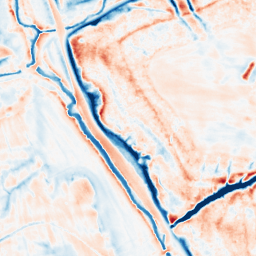
Category: multiscale
Decomposition family: dog_multiscale
Decomposition parameters: sigma_ratio: 1.6
n_scales: 5
base_sigma: 0.5
Upsampling method: sinc_hamming
Upsampling parameters: scale: 4
kernel_size: 8
Upsampling scale: 4